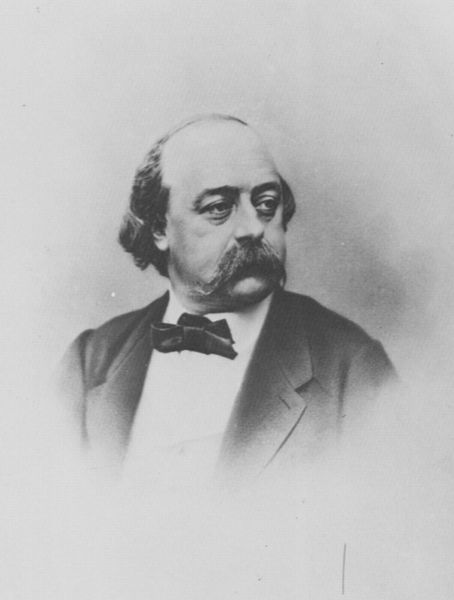
Titel: Gustave Flaubert (1821-1880), Schriftsteller
Künstler: Atelier Nadar
Institution: unbekannt
Schlagwörter: kopf, mann, weiß, frankreich, grau, hell, hintergrund, licht, nase, ohr, profil, schwarz, stirn, zeichnung, blick, malerei, rock, schleife, alt, anzug, bart, hemd, jacke, schnurrbart, augen, falten, gesicht, kragen, bildnis, herr, portrait, porträt, haare, augenbrauen, brustbild, kinn, rechts, wangen, umrisse, schwer, nebel, frack, schnäuzer, streng, brauen, büste, glatze, atelier, streifen, dreiviertelprofil, fliege, jackett, oberkörper, revers, schnauzbart, schnauzer, selbstporträt, jacket, lider, foto, fotografie, photographie, punkte, links, schwarz-weiss, dreiviertel, scharz, augenringe, proträt, augenlider, halbglatze, photo, verschwommen, halbprofil, rasiert, jakett, aufnahme, difus, sacko, schnäutzer, hend, atelieraufnahme, natter, porträtfotografie, porträtfoto, strenger blick, flaubert, natier, verwischter rand, weißer hintergrund, frühe fotografie, photograie